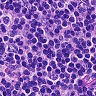
Metastatic tissue present: no